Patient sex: F
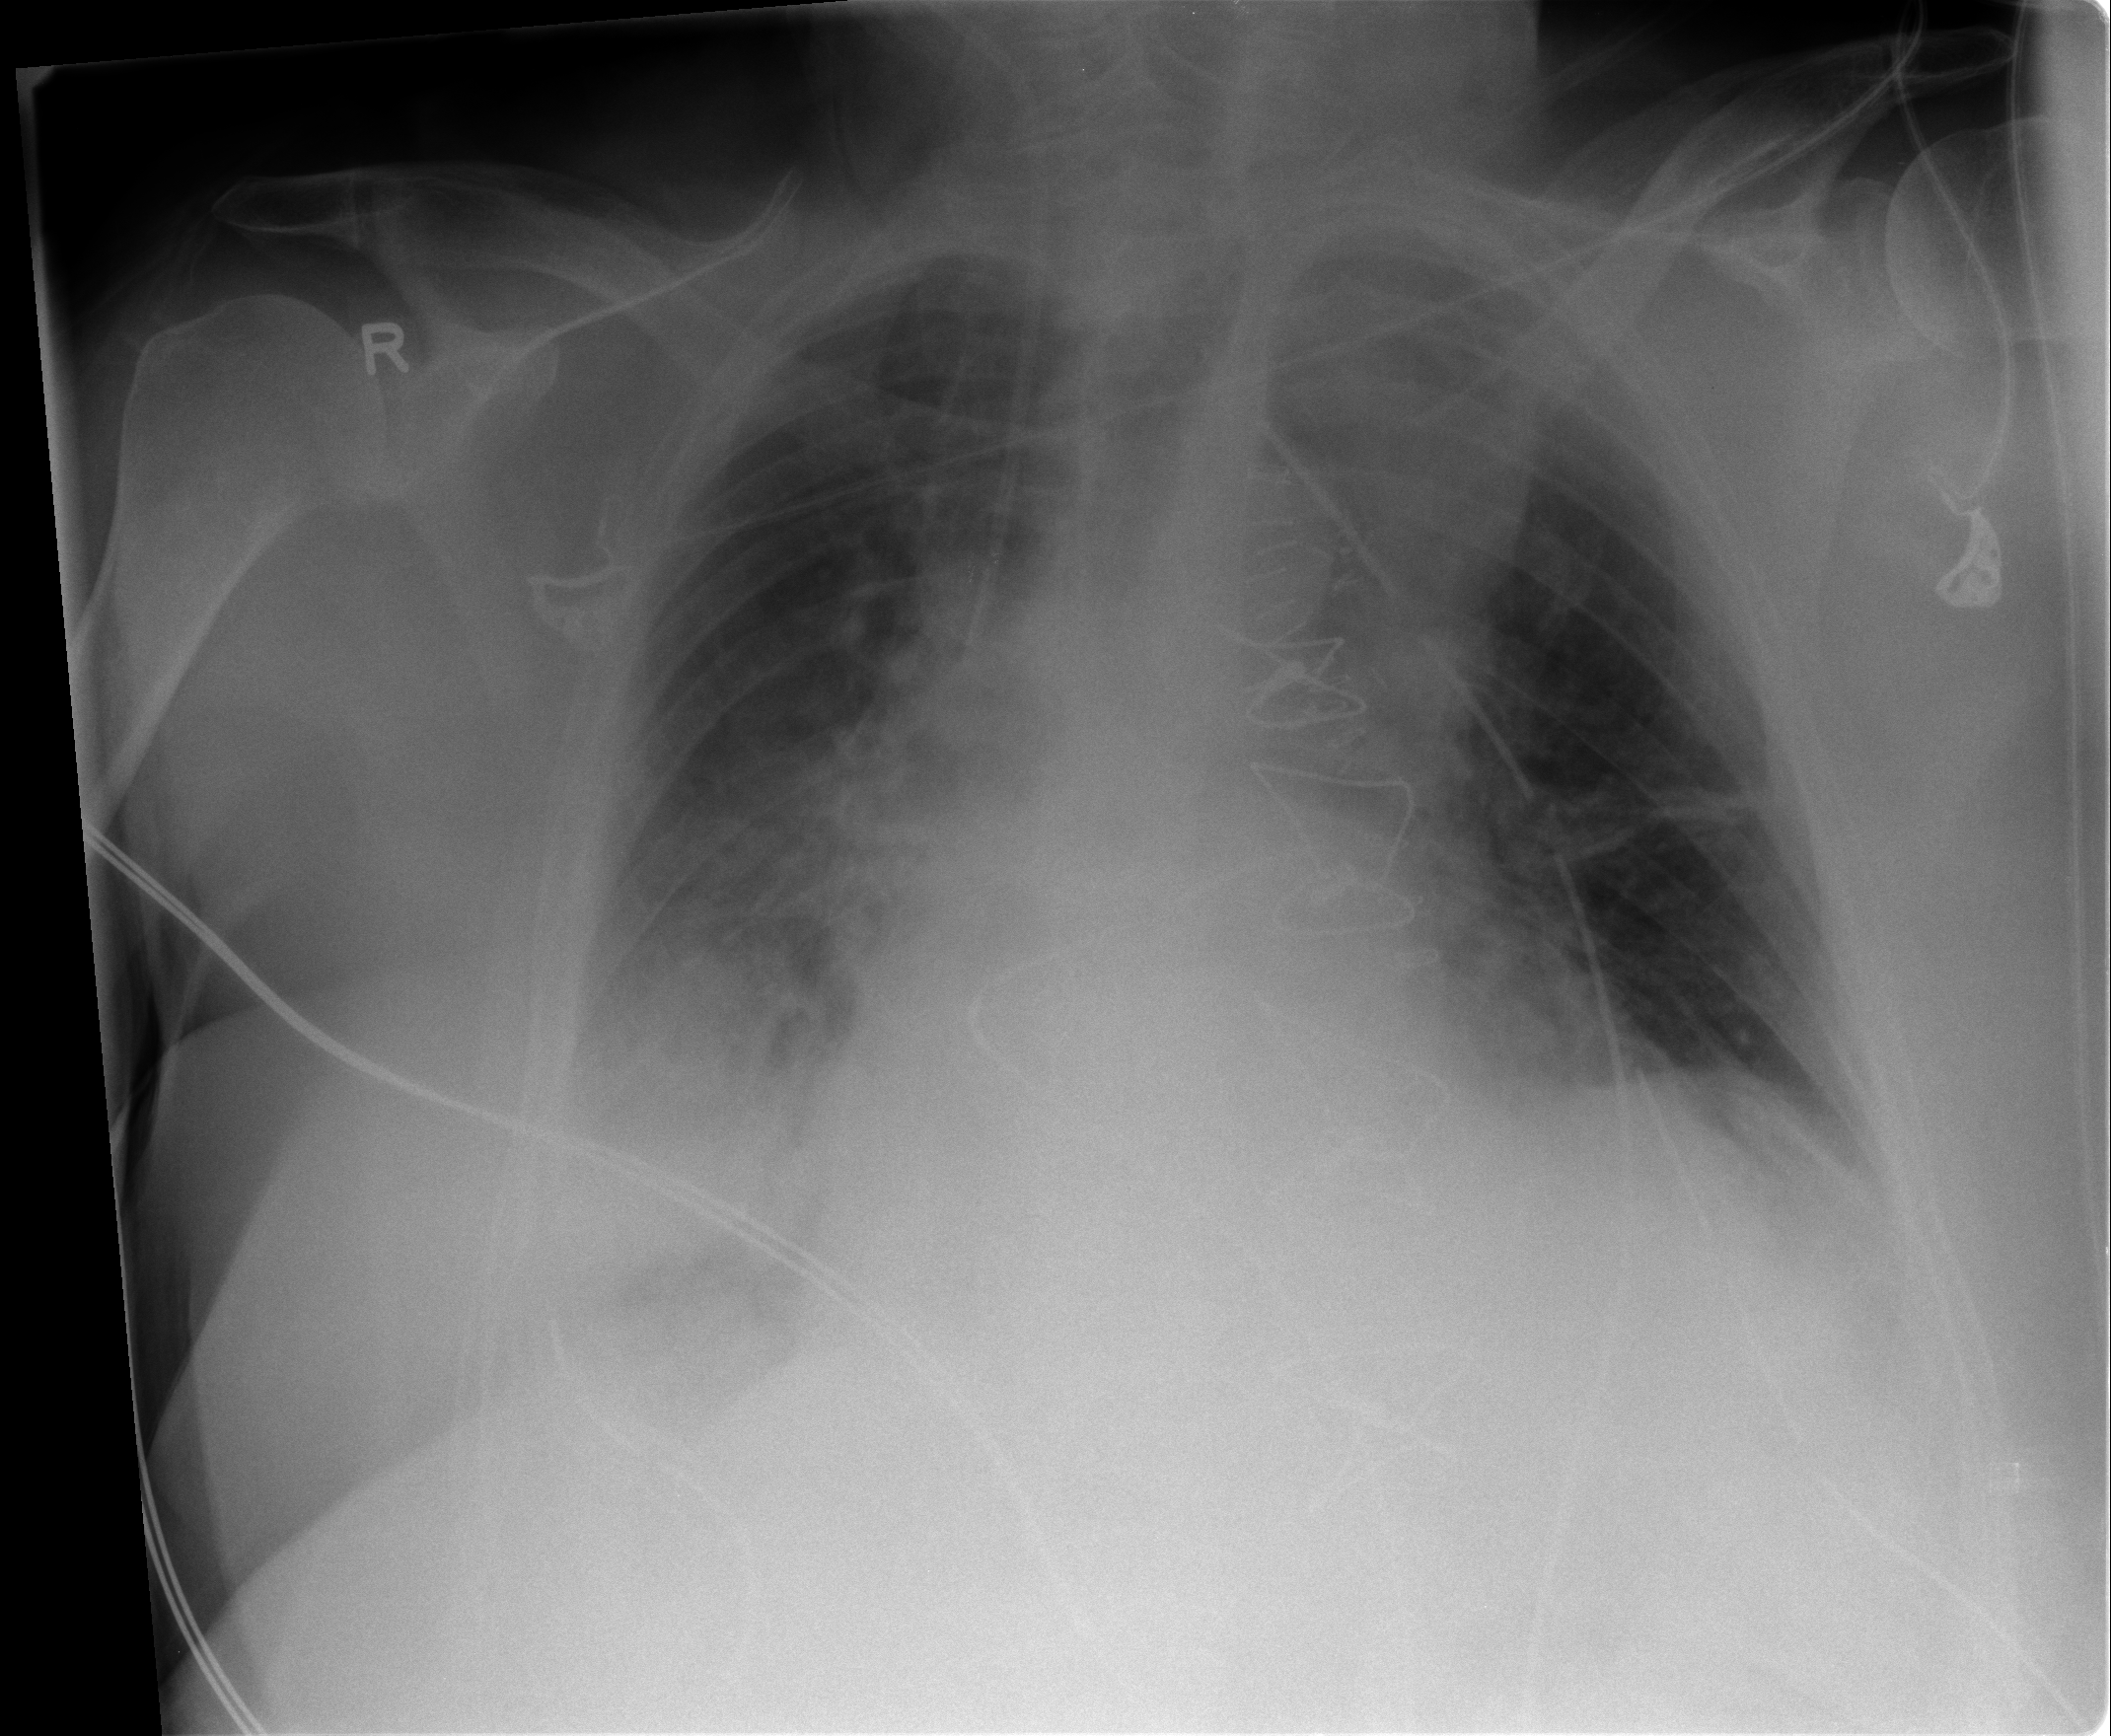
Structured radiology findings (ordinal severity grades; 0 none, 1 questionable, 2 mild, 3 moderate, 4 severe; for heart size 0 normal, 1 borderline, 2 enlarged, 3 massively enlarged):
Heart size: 1
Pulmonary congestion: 2
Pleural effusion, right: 2
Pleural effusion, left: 2
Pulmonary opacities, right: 2
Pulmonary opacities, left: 0
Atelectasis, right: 3
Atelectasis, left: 2